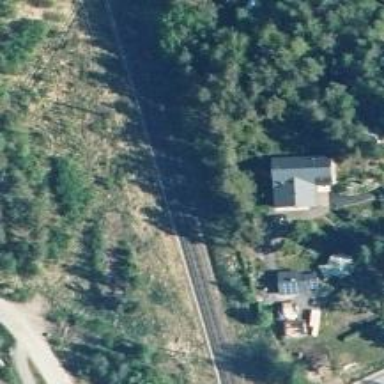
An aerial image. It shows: Railway track.